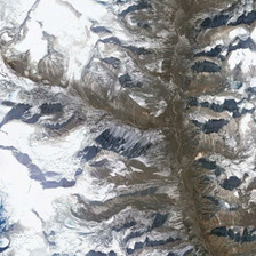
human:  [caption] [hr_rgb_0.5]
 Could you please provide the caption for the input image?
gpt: In some places there is snow a place no.

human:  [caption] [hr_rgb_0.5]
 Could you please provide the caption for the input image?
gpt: There is snow in some places and not in some places.

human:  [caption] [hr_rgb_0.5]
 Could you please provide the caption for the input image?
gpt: There is no place to snow in some places.

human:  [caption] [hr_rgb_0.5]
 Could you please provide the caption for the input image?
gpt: There is no place for snow.

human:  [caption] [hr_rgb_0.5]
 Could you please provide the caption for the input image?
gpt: Some places there's snow. Somewhere there isn't.